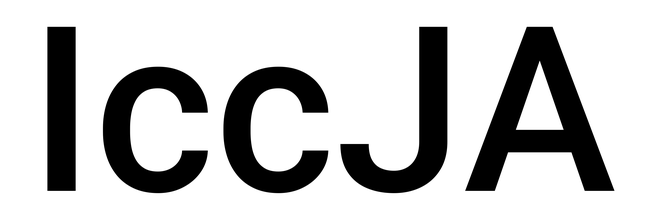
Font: Roboto_Medium